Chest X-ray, PA view. Patient: 6 years old, sex F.
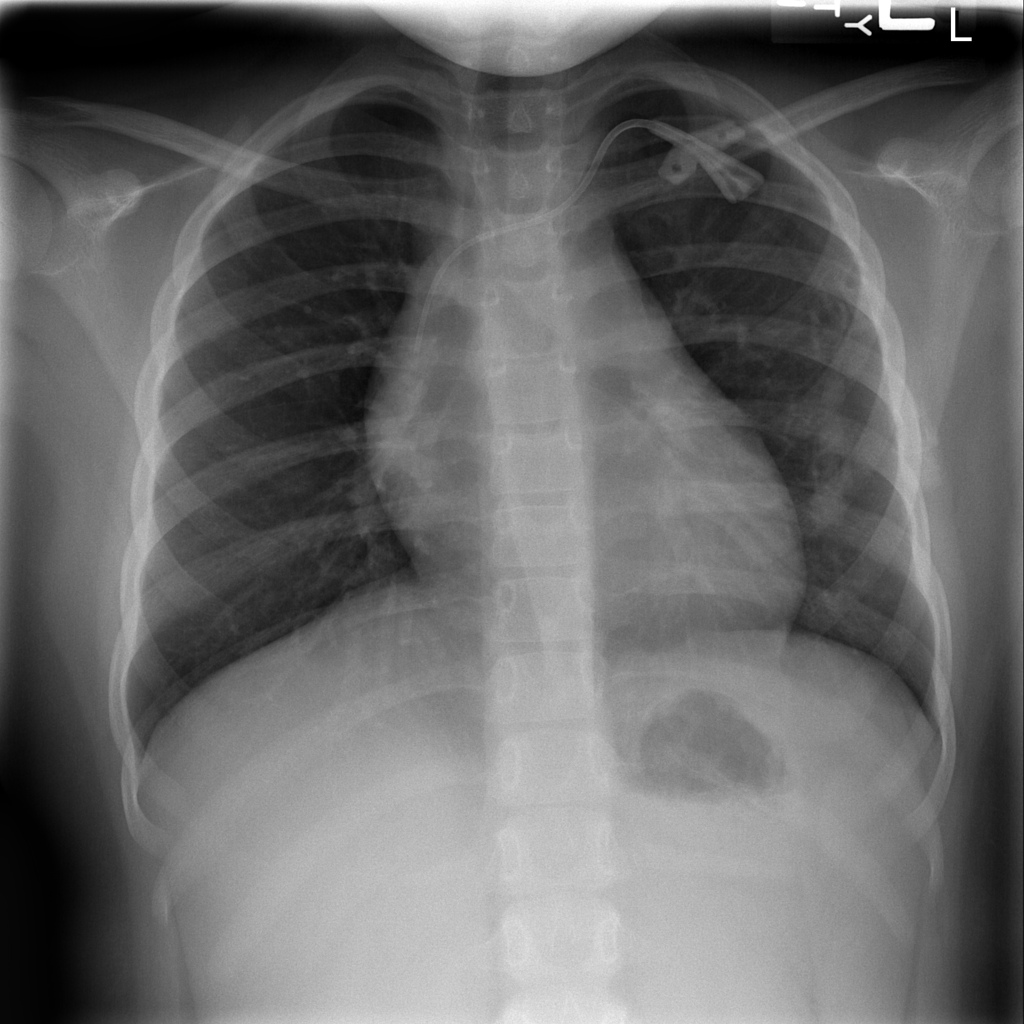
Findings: No Finding